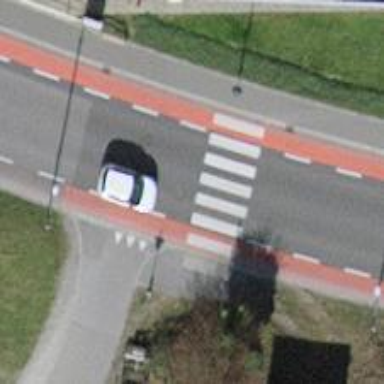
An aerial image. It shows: Uncontrolled zebra crossing with white markings on the road.